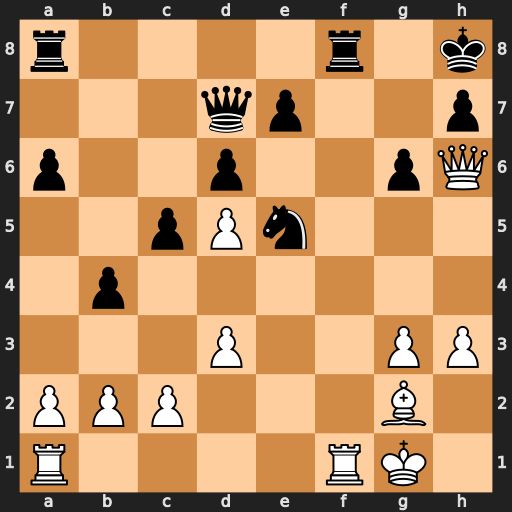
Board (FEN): r4r1k/3qp2p/p2p2pQ/2pPn3/1p6/3P2PP/PPP3B1/R4RK1
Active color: w
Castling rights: -
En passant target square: -
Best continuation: Rxf8+ Rxf8 Qxf8#